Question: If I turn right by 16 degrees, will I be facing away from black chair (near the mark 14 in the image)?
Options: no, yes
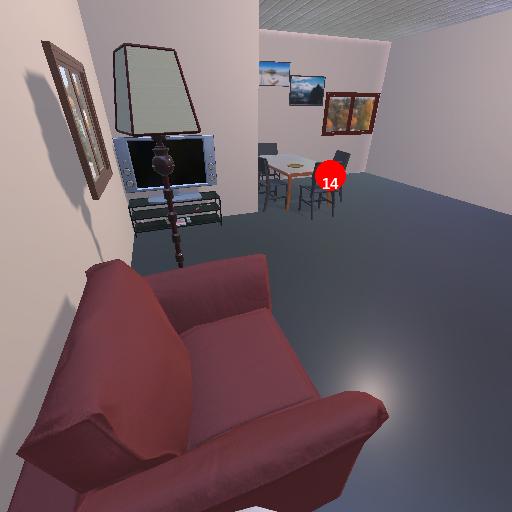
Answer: no